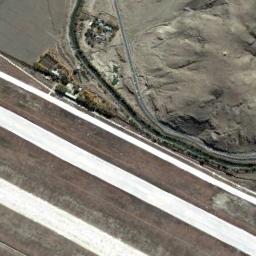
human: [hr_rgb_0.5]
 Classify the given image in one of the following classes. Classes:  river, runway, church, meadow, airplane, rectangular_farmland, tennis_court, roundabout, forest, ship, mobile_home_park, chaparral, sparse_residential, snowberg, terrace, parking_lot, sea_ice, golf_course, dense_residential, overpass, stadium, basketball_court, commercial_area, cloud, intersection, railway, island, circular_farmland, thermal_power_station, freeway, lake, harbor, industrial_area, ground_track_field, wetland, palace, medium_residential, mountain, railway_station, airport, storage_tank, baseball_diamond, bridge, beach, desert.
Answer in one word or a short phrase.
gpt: runway